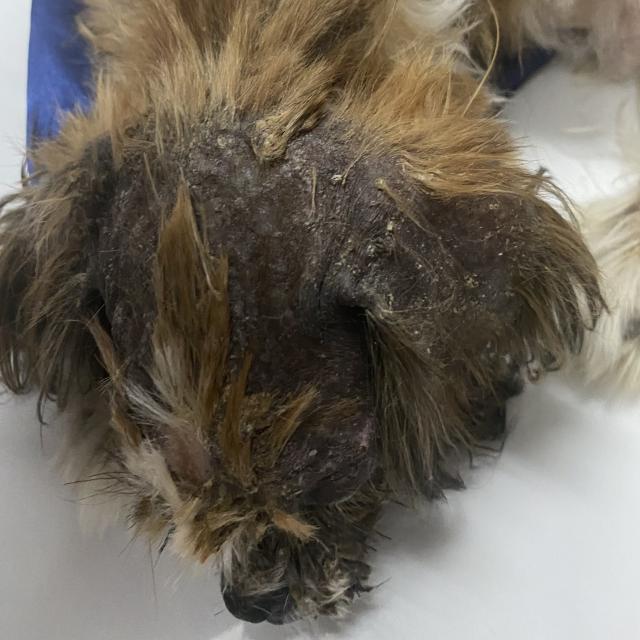
Canine demodicosis (Demodex mange) — caused by Demodex canis mites. Presents with alopecia, follicular papules, pustules, and comedones. Often localized on face and forelimbs.